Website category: university
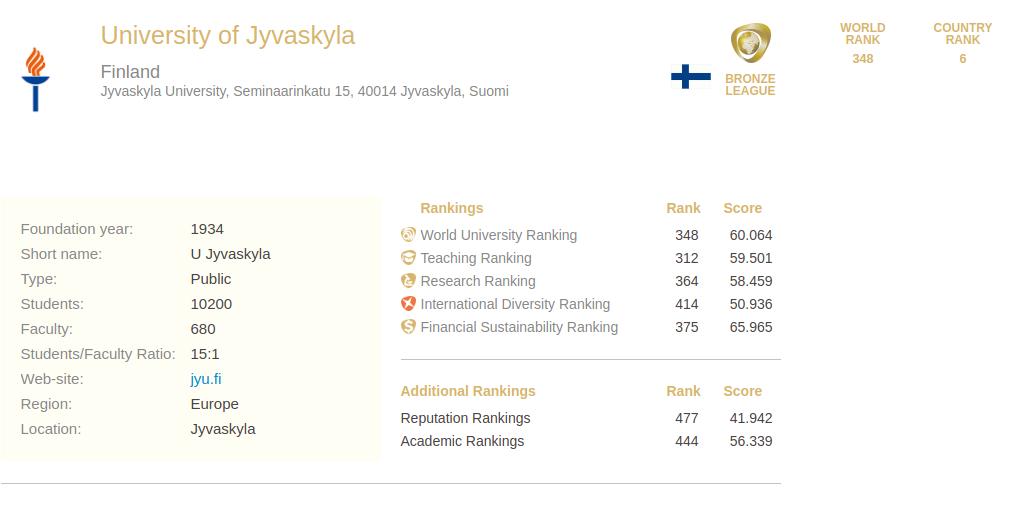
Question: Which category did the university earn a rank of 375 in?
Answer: Financial Sustainability Ranking

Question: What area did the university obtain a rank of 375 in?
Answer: Financial Sustainability Ranking

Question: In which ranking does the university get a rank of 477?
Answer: Reputation Rankings

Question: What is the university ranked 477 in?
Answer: Reputation Rankings

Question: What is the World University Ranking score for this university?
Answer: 60.064

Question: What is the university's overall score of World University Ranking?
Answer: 60.064

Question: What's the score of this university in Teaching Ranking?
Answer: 59.501

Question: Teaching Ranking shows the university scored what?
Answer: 59.501

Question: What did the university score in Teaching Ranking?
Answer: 59.501

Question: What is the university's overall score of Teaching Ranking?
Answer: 59.501

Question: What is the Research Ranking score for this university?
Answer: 58.459

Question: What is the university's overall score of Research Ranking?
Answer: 58.459

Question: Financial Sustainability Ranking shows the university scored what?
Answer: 65.965

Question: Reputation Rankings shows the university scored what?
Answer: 41.942

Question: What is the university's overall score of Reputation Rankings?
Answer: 41.942

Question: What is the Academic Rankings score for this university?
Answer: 56.339

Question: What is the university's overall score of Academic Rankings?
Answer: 56.339

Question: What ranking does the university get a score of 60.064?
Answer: World University Ranking

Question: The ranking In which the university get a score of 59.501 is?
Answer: Teaching Ranking

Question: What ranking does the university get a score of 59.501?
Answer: Teaching Ranking

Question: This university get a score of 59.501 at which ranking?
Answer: Teaching Ranking

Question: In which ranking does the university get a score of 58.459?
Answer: Research Ranking

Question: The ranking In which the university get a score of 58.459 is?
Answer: Research Ranking

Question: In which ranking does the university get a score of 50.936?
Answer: International Diversity Ranking

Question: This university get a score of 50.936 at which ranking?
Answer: International Diversity Ranking

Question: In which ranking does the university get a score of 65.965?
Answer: Financial Sustainability Ranking

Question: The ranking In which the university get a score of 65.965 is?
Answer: Financial Sustainability Ranking

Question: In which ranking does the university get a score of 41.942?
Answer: Reputation Rankings

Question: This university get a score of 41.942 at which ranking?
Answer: Reputation Rankings

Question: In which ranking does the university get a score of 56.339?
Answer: Academic Rankings

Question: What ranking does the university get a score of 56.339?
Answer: Academic Rankings